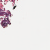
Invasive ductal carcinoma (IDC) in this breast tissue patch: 0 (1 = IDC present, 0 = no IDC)